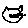
Label: cat